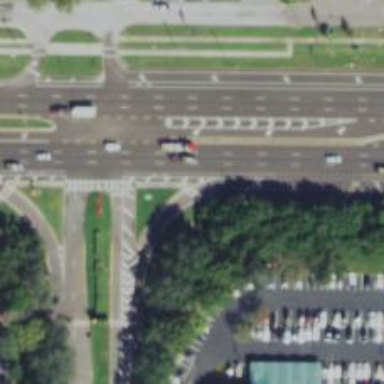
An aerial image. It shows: Marked crossing on footway.